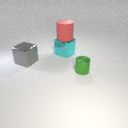
large red rubber cylinder above large cyan metal cube